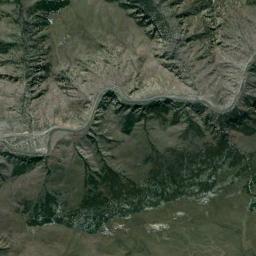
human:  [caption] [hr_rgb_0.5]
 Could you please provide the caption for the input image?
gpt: There are many trees on the mountain .

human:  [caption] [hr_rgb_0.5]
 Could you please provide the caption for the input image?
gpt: The mountain is covered with brown mud .

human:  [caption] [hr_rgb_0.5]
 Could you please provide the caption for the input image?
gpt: The mountain is consist of half of green plants and half of bare land .

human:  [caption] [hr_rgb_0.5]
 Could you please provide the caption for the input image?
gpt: The folded mountain consists of a number of ridges and valleys and is covered with some vegetation .

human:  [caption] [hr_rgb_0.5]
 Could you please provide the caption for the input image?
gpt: There are some green land and a river on the mountain .